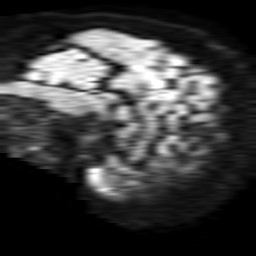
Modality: TRACE
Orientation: sagittal
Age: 52
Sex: female
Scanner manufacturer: philips
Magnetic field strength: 1.5 T
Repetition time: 3.403 s
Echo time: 0.06922 s